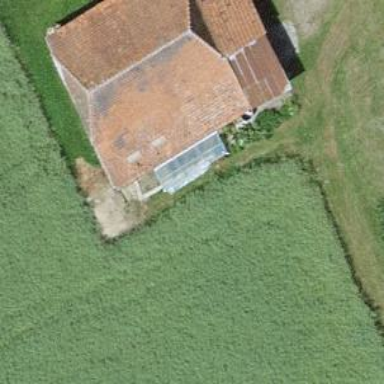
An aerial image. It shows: Barn.